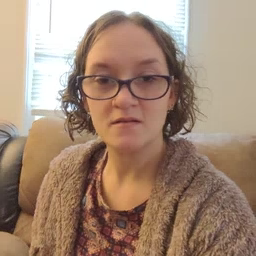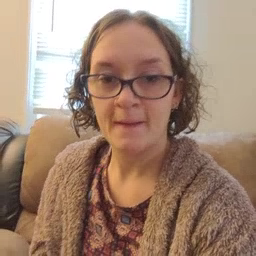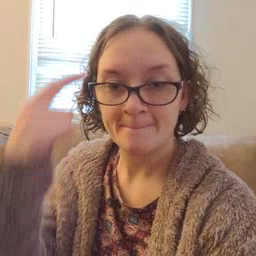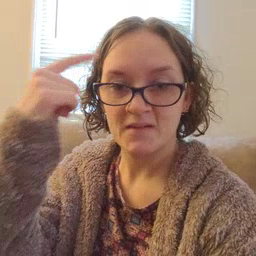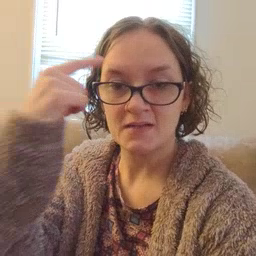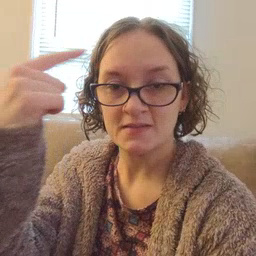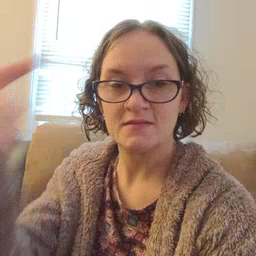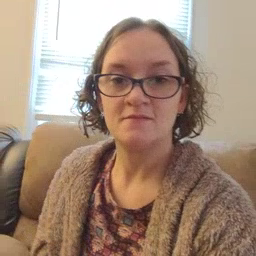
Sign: penny